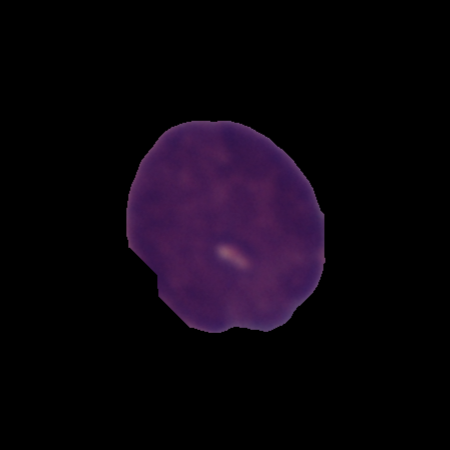
Label: cancer